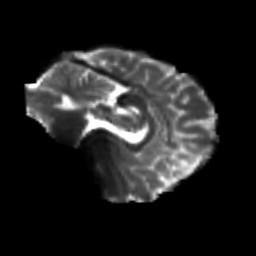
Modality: T2w
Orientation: sagittal
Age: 24
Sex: male
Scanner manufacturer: siemens
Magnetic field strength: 3 T
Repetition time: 3.5 s
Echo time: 0.113 s